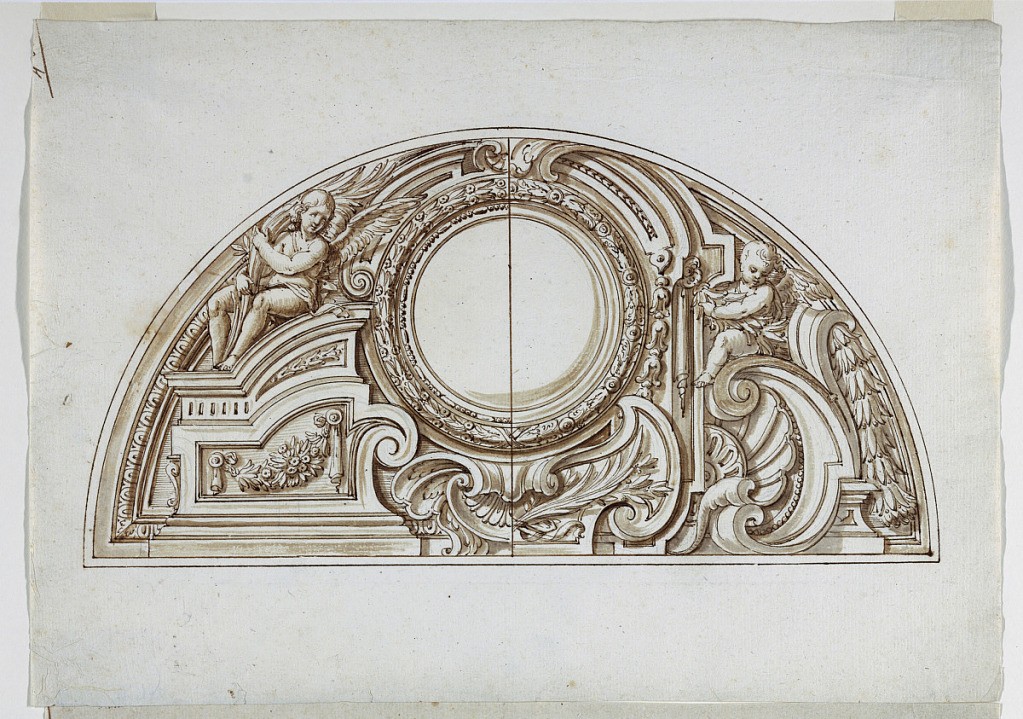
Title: One of a set of four projects for the decoration of wall panels to be placed at a height
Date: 1675-1699
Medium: Pen, brush, sepia
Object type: Drawing
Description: Architectural forms; at left an angel with palm branches, at right another one with a garland